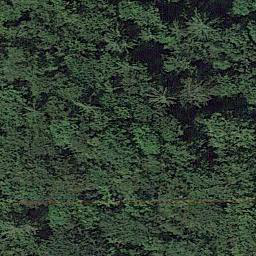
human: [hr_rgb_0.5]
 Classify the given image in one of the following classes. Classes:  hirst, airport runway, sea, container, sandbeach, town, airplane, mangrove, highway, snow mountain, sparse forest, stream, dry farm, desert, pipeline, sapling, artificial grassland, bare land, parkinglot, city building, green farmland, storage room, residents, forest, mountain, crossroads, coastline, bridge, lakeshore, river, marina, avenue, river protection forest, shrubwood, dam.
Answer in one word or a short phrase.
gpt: forest